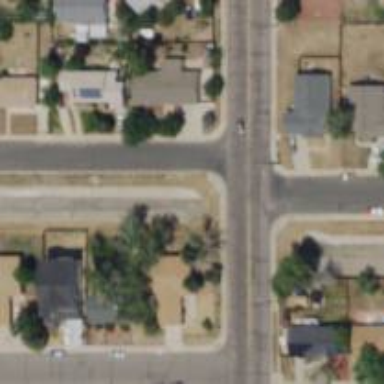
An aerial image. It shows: Residential road with asphalt surface and sidewalk on the left side.